Field crop: maize
Growth stage: 2
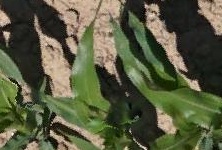
Species: maize